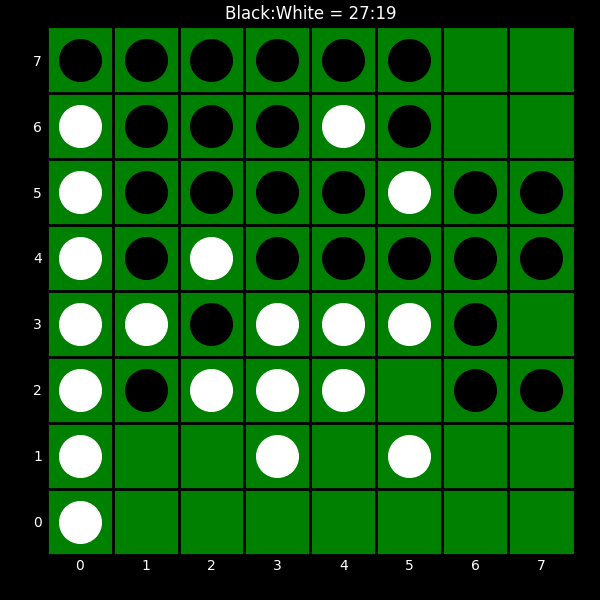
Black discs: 27
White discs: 19